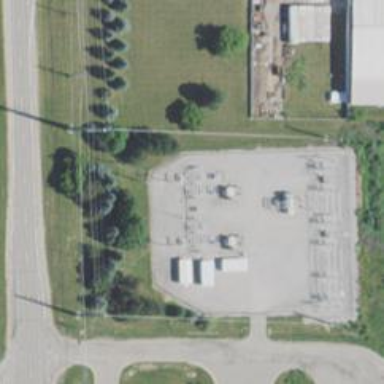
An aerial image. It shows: Switch for power supply.